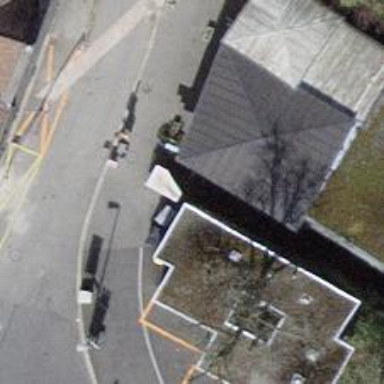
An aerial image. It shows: Post box is visible.